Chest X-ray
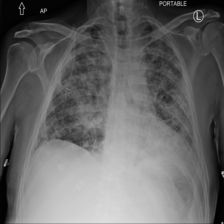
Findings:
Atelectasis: negative
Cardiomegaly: negative
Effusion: negative
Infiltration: positive
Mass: negative
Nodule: negative
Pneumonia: negative
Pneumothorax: negative
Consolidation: negative
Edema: negative
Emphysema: negative
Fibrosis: negative
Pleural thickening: negative
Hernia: negative